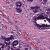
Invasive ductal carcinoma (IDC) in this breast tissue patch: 0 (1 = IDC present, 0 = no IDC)